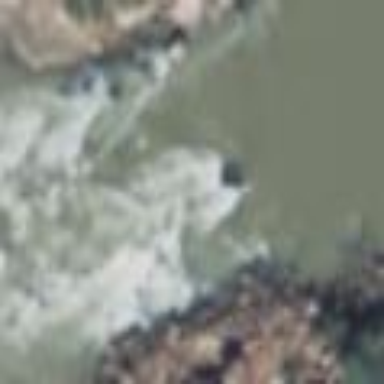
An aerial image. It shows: Rapids in natural water setting.